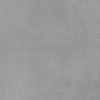
Label: dusty